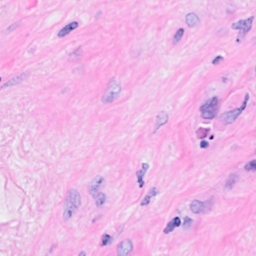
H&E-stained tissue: Breast